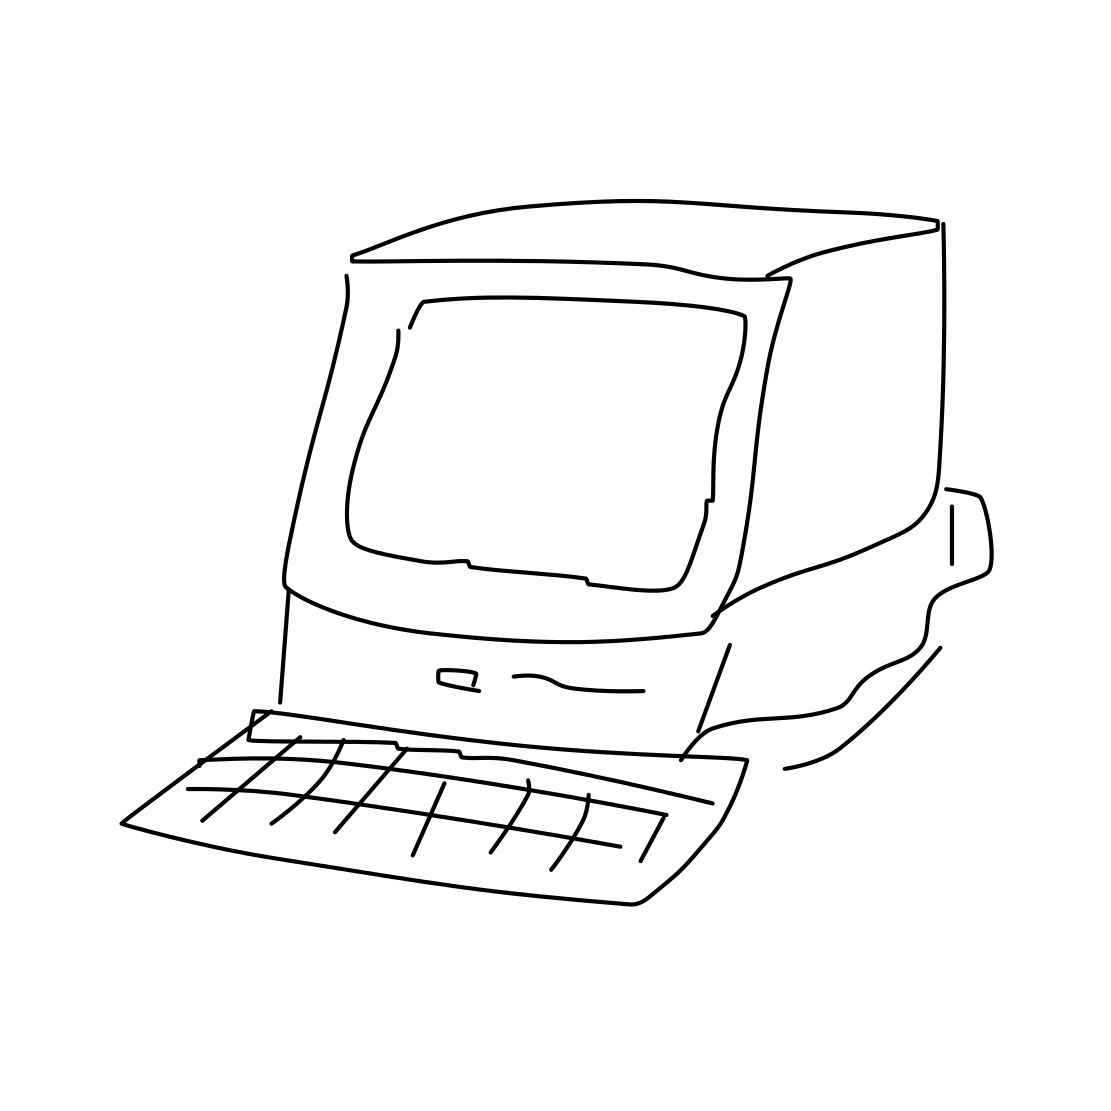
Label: computer monitor